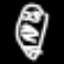
Label: diamond